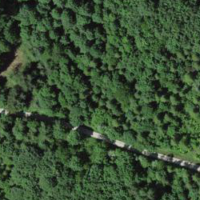
EUNIS habitat code: 44
Species observed at this site:
Campanula trachelium